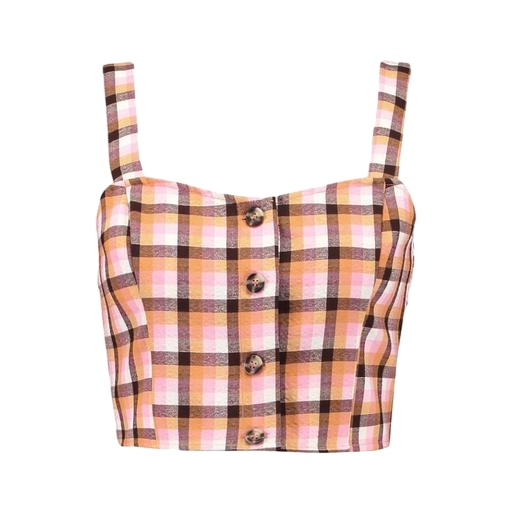
multicolor amber plaid strappy top, multicolor nly button front blouse, multicolor sandy gingham top, white background